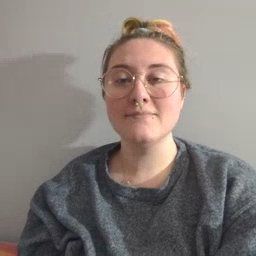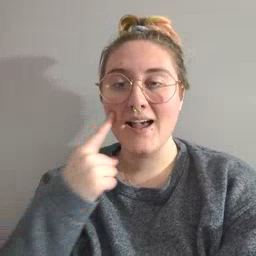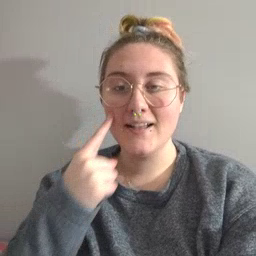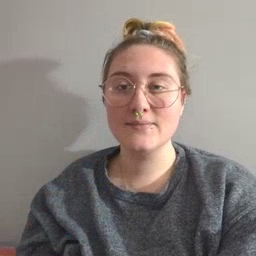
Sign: eye